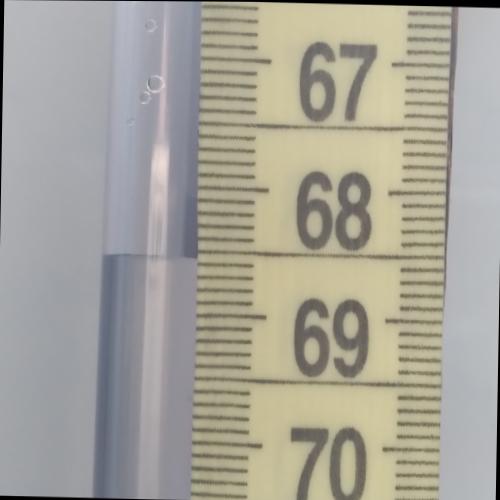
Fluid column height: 68.6 cm